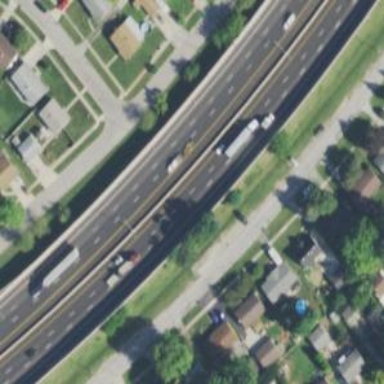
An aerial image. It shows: Asphalt motorway.